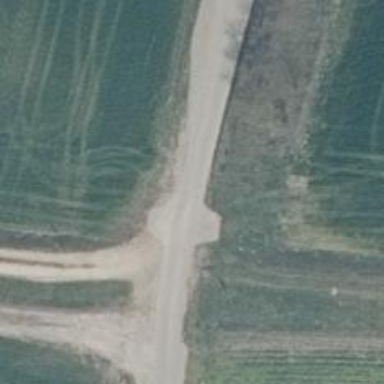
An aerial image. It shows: Unclassified road with asphalt surface passing through agricultural land.